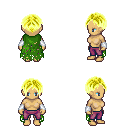
a pixel art fantasy rpg character, female body template, human, tanned skin, green tattered cape, magenta pants, gold parted hairstyle, white cloth bracers, four views (front, back, left, right), 2x2 character sprite sheet, small pixel art, hard edges, no anti-aliasing